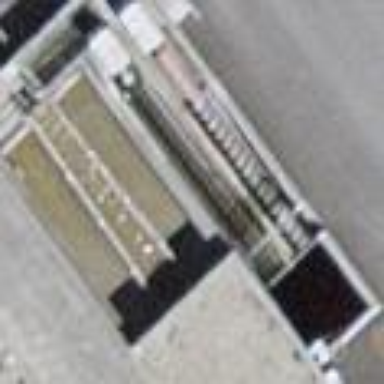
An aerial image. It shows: Body of wastewater.